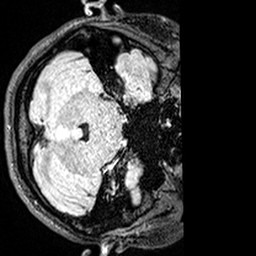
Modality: FLAIR
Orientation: axial
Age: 20
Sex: female
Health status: healthy
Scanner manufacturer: siemens
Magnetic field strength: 3 T
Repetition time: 5 s
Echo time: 0.388 s